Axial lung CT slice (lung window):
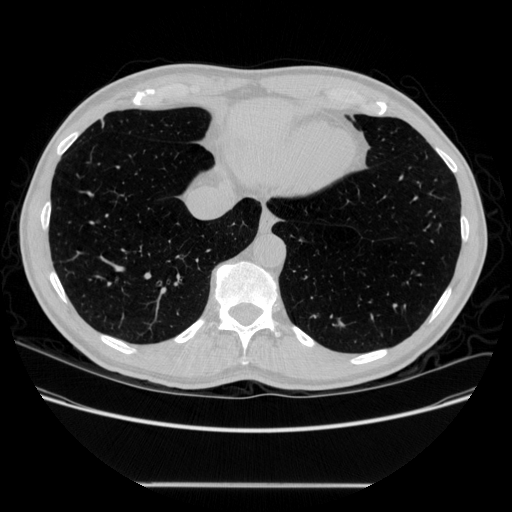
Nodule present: no